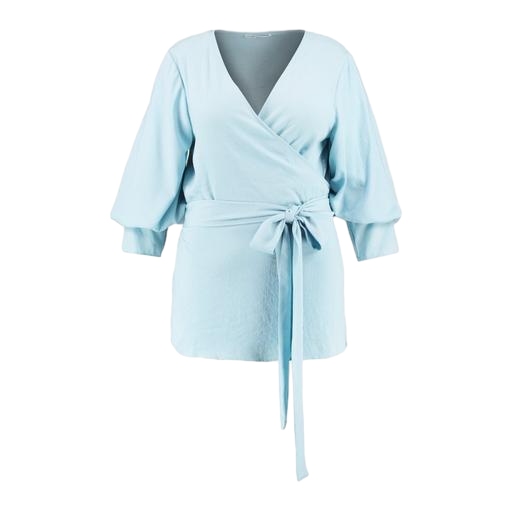
blue x paris wrap front blouse, blue daddy blouse, blue sofie dhoore blouse, white background